Question: I am using onmouseover to over a precise section of my background image and I have the respective title for it. What I am trying to achieve is to have two titles on my over selection one in left side and the other on the right side, is that possible ? I have tried to add span and style it but with no success this is because my programming skills still very poor.
Bellow is the code that I have been working on:
<URL>
'''
<div style="position:relative; margin-top:25px; background-
image:url(http://nuno-sarmento.com/books.png); width:640px; height:82px;">
<a href="#" style="display:block; position:absolute; height:70px;
width:175px; top:0px; left:220px; overflow:hidden;"
onmouseover="this.style.backgroundColor=' rgba(0, 0, 0, 0.5)';" title="1960
to 1970"
onmouseout="this.style.backgroundColor='';"></a>
<a href="#" style="display:block; position:absolute; height:74px;
width:175px; top:0px; left:20px; overflow:hidden;"
onmouseover="this.style.backgroundColor=' rgba(0, 0, 0, 0.5)';" title="1970 to
1980"
onmouseout="this.style.backgroundColor='';"></a>
<a href="#" style="display:block; position:absolute; height:74px;
width:175px; top:0px; left:420px; overflow:hidden;"
onmouseover="this.style.backgroundColor=' rgba(0, 0, 0, 0.5)';" title="1990 to
2000"
onmouseout="this.style.backgroundColor='';"></a>
</div>
'''
Image sketch for what I am trying to achieve

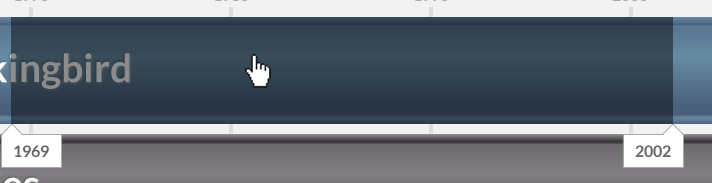
Answer: You can do this with some JQuery too:
'''
$(document).ready(function(){
$( 'a' ).mouseout(function(){
$('.info_span1').hide();$('.info_span2').hide();
});
$('a').mouseenter(function(){
var position = $(this).position();
$(".info_span1").show();$(".info_span2").show();
$(".info_span1").text($(this).data("title1"));
$(".info_span2").text($(this).data("title2"));
$(".info_span1").css({top: $(this).height()+10, left:position.left, position:'absolute'});
$(".info_span2").css({top: $(this).height()+10, left:position.left+$(this).width()-60, position:'absolute'});
});
});
'''
'''
.info_span1 .info_span2{
display:none;
text-align:center;
}
.info_span2{
display:none;
width:50px;
left: auto;
right: 0;
background: #ccc none repeat scroll 0 0;
padding: 5px;
position: absolute;
border-radius: 6px;
}
.info_span2:after{
left: auto;
right: 4px;
border-color: transparent transparent #ccc;
border-style: solid;
border-width: 6px;
bottom: 100%;
content: "";
position: absolute;
margin-bottom: -1px;
}
.info_span1{
display:none;
width:50px;
background:#ccc;
padding: 5px;
position: absolute;
border-radius: 6px;
}
.info_span1:after{
border-color: transparent transparent #ccc;
border-style: solid;
border-width: 6px;
bottom: 100%;
content: "";
left: 4px;
position: absolute;
margin-bottom: -1px;
}
'''
'''
<script src="https://ajax.googleapis.com/ajax/libs/jquery/1.9.1/jquery.min.js"></script>
<div style="position:relative; margin-top:25px; background-image:url(http://nuno-sarmento.com/books.png); width:640px; height:82px;">
<span class="info_span1"></span>
<span class="info_span2"></span>
<a href="#" style="display:block; position:absolute; height:75px; width:175px; top:0px; left:20px; overflow:hidden;" onmouseover="this.style.backgroundColor=' rgba(0, 0, 0, 0.5)';" data-title1="1960" data-title2="1970"
onmouseout="this.style.backgroundColor='';"></a>
<a href="#" style="display:block; position:absolute; height:75px; width:175px; top:0px; left:220px; overflow:hidden;" onmouseover="this.style.backgroundColor=' rgba(0, 0, 0, 0.5)';" data-title1="1970" data-title2="1980"
onmouseout="this.style.backgroundColor='';"></a>
<a href="#" style="display:block; position:absolute; height:75px; width:175px; top:0px; left:420px; overflow:hidden;" onmouseover="this.style.backgroundColor=' rgba(0, 0, 0, 0.5)';" data-title1="1990" data-title2="2000"
onmouseout="this.style.backgroundColor='';"></a>
<p></p>
</div>
'''